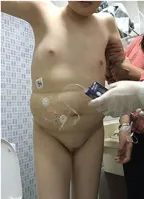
Photographs of the WSS patients. (A, B) The proband's hair, eyebrows and eyelashes are sparse, and infantile external genitalia.
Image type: medical_photograph (skin_photograph)